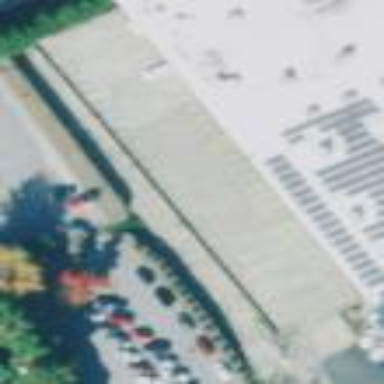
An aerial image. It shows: Multi-storey parking facility.